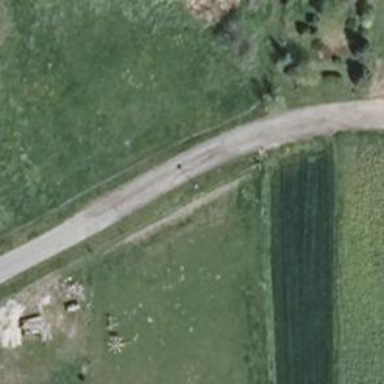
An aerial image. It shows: Residential road with pebblestone surface.